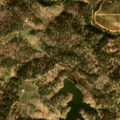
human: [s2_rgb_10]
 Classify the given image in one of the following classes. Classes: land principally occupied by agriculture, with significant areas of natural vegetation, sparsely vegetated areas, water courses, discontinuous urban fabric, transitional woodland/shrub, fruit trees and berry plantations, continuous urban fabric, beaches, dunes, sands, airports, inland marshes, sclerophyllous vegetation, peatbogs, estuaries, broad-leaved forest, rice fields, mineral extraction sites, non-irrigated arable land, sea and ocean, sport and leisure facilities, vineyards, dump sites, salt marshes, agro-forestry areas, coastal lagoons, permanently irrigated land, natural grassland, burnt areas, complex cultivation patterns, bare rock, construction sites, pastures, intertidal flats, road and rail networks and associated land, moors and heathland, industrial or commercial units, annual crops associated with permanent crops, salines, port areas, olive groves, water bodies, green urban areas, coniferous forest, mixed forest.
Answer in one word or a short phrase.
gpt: olive groves, pastures, agro-forestry areas, water bodies